高一 · 立体几何学
如图, 在棱长为 $\mathbf{a}$ 的正方体 $A B C D-A_{1} B_{1} C_{1} D_{1}$ 中, $\mathbf{O}$ 是底面 $\mathbf{A B C D}$ 的中心, $\mathbf{E} 、 \mathbf{F}$分别为 $\mathrm{CC}_{1} 、 \mathrm{AD}$ 的中点, 求异面直线 $\mathrm{OE}$ 和 $\mathrm{FD}_{1}$ 所成角的余弦值.

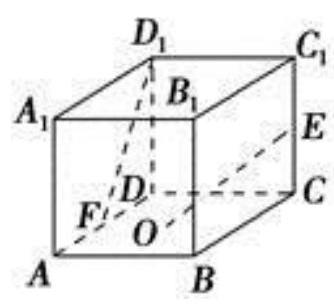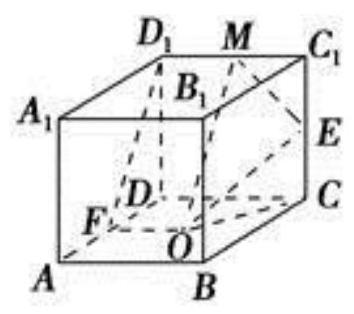
答案: frac{\sqrt{15}}{5}$
解析: 取 $\mathrm{D}_{1} \mathrm{C}_{1}$ 的中点 $\mathrm{M}$, 连接 $\mathrm{OM}, \mathrm{OF}$, 因为 $\mathrm{OF} / / \mathrm{MD}_{1}, O F=M D_{1}$,所以四边形 $\mathrm{OFD}_{1} \mathrm{M}$ 是平行四边形, 所以 $\mathrm{OM} / / \mathrm{FD}_{1}$,

所以 $\angle \mathrm{MOE}$ 是异面直线 $\mathrm{OE}$ 和 $\mathrm{FD}_{1}$ 所成的角或其补角.

连接 $\mathrm{OC} 、 \mathrm{ME}$. 因为 $\mathrm{OM}=\mathrm{FD}_{1}=\sqrt{D F^{2}+D D_{1}^{2}}=\sqrt{\left(\frac{a}{2}\right)^{2}+a^{2}}=\frac{\sqrt{5}}{2} a$,

$M E=\sqrt{M C_{1}^{2}+C_{1} E^{2}}=\sqrt{\left(\frac{a}{2}\right)^{2}+\left(\frac{a}{2}\right)^{2}}=\frac{\sqrt{2}}{2} a$,

$O E=\sqrt{O C^{2}+C E^{2}}=\sqrt{\left(\frac{\sqrt{2}}{2} a\right)^{2}+\left(\frac{a}{2}\right)^{2}}=\frac{\sqrt{3}}{2} a$,

所以 $\mathrm{OE}^{2}+\mathrm{ME}^{2}=\mathrm{OM}^{2}=\frac{5}{4} \mathrm{a}^{2}$, 所以 $\triangle \mathrm{OME}$ 是直角三角形, 且 $\angle \mathrm{OEM}=90^{\circ}$, 所以

$\cos \angle \mathrm{MOE}=\frac{O E}{O M}=\frac{\frac{\sqrt{3}}{2} a}{\frac{\sqrt{5}}{2} a}=\frac{\sqrt{15}}{5}$, 即异面直线 $\mathrm{OE}$ 和 $\mathrm{FD}_{1}$ 所成角的余弦值是 $\frac{\sqrt{15}}{5}$.

考点: 异面直线所成的角.